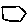
Label: line